Question: In Windows Forms, .NET Framework 4.0, I am trying to Serialize an instance of a class I wrote.
The class is marked as Serializable, but the form that uses the class (obviously) is not.
I do not want to Serialize an instance of the form. I want to Serialize the data I have in my class.
Everything in my class is marked as Serializable, so why am I still getting the SerializationException?

(Click <URL>
Here is my 'BrazierCuttoff' class and related parts:
'''
[Serializable()]
public class BrazierCuttoff : IEquatable<BrazierCuttoff> {
private int qty;
private int[] joint, pass, shift;
private float mult;
private BrazierPay a, b, c, d, e;
public event EventHandler BrazierCuttoffChanged;
public const int MAXIMUMSMALLQUANTITY = 20;
EnumeratedLevel[,] eLvArray;
/// <summary>
/// Gets or Sets the Brazier Matrix values
/// </summary>
/// <param name="passRatioIndex">0=100%,1=95,2=90,3=85,4=80,5=75,6=70,7=65</param>
/// <param name="minJointIndex">0=900,1=1200,2=1400,3=1600,4=1800,5=2000,6=2100,=2200</param>
/// <returns>Brazier Matrix value</returns>
public EnumeratedLevel this[int passRatioIndex, int minJointIndex] {
get { return eLvArray[passRatioIndex, minJointIndex]; }
set { eLvArray[passRatioIndex, minJointIndex] = value; }
}
/// <summary>
/// Initializes a new Form Values object using default values
/// </summary>
public BrazierCuttoff() {
A = new BrazierPay(5.0f);
B = new BrazierPay(4.0f);
C = new BrazierPay(3.0f);
D = new BrazierPay(2.0f);
E = new BrazierPay(1.0f);
NA = new BrazierPay(0.0f);
ShiftMinimum = new int[] { 12, 12, 12 };
PassRatio = new int[] { 100, 95, 90, 85, 80, 75, 70, 65 };
JointMinimum = new int[] { 900, 1200, 1400, 1600, 1800, 2000, 2100, 2200 };
eLvArray = new EnumeratedLevel[8, 8];
EnumeratedLevel level = EnumeratedLevel.NA_Silver;
for (int y = 0; y < 8; y++) {
for (int x = 0; x < 8; x++) {
switch (y) {
case 0: level = (x < 2) ? EnumeratedLevel.B_Blue : EnumeratedLevel.A_Violet; break;
case 1: level = (x == 0) ? EnumeratedLevel.C_Green : (x < 3) ? EnumeratedLevel.B_Blue : EnumeratedLevel.A_Violet; break;
case 2: level = (x < 2) ? EnumeratedLevel.C_Green : (x < 5) ? EnumeratedLevel.B_Blue : EnumeratedLevel.A_Violet; break;
case 3: level = (x == 0) ? EnumeratedLevel.D_Yellow : (x < 4) ? EnumeratedLevel.C_Green : (x < 6) ? EnumeratedLevel.B_Blue : EnumeratedLevel.A_Violet; break;
case 4: level = (x < 2) ? EnumeratedLevel.D_Yellow : (x < 5) ? EnumeratedLevel.C_Green : EnumeratedLevel.B_Blue; break;
case 5: level = (x == 0) ? EnumeratedLevel.E_Orange : (x < 3) ? EnumeratedLevel.D_Yellow : (x < 6) ? EnumeratedLevel.C_Green : EnumeratedLevel.B_Blue; break;
case 6: level = (x < 2) ? EnumeratedLevel.E_Orange : (x < 5) ? EnumeratedLevel.D_Yellow : EnumeratedLevel.C_Green; break;
default: level = (x == 0) ? EnumeratedLevel.NA_Silver : (x < 5) ? EnumeratedLevel.E_Orange : EnumeratedLevel.D_Yellow; break;
}
eLvArray[x, y] = level;
}
}
}
private void broadcast() {
if (BrazierCuttoffChanged != null) {
BrazierCuttoffChanged(this, new EventArgs());
}
}
/// <summary>
/// Gets or Sets the A Pay Level data
/// </summary>
public BrazierPay A { get { return a; } set { if (a != value) { a = value; broadcast(); } } }
/// <summary>
/// Gets or Sets the B Pay Level data
/// </summary>
public BrazierPay B { get { return b; } set { if (b != value) { b = value; broadcast(); } } }
/// <summary>
/// Gets or Sets the C Pay Level data
/// </summary>
public BrazierPay C { get { return c; } set { if (c != value) { c = value; broadcast(); } } }
/// <summary>
/// Gets or Sets the D Pay Level data
/// </summary>
public BrazierPay D { get { return d; } set { if (d != value) { d = value; broadcast(); } } }
/// <summary>
/// Gets or Sets the E Pay Level data
/// </summary>
public BrazierPay E { get { return e; } set { if (e != value) { e = value; broadcast(); } } }
/// <summary>
/// Gets or Sets the N/A Pay Level data
/// </summary>
public BrazierPay NA { get; private set; }
public void Refresh() {
const float delta = 0.01f;
while (A.Dirty || B.Dirty || C.Dirty || D.Dirty || E.Dirty) {
if (A.Dirty) {
if (A.Value <= B.Value) B.Value = A.Value - delta;
A.Dirty = false;
} else if (B.Dirty) {
if (B.Value <= C.Value) C.Value = B.Value - delta;
if (A.Value <= B.Value) A.Value = B.Value + delta;
B.Dirty = false;
} else if (C.Dirty) {
if (C.Value <= D.Value) D.Value = C.Value - delta;
if (B.Value <= C.Value) B.Value = C.Value + delta;
C.Dirty = false;
} else if (D.Dirty) {
if (D.Value <= E.Value) E.Value = D.Value - delta;
if (C.Value <= D.Value) C.Value = D.Value + delta;
D.Dirty = false;
} else if (E.Dirty) {
if (D.Value <= E.Value) D.Value = E.Value + delta;
E.Dirty = false;
}
}
}
/// <summary>
/// Gets the minimum Average Joints requirement
/// </summary>
public int AverageJoints { get { return JointMinimum[0]; } }
/// <summary>
/// Gets the minimum Chamber Pass Ratio requirement
/// </summary>
public int FirstTimePassRate { get { return PassRatio[PassRatio.Length - 1]; } }
/// <summary>
/// Gets or sets the Minimum Average Joints requirements (Range: 0 @ 900 to 7 @ 2200)
/// </summary>
public int[] JointMinimum { get { return joint; } set { if (joint != value) { joint = value; broadcast(); } } }
/// <summary>
/// Gets or Sets the Chamber Pass Ratio levels (Range: 0 @ 100% to 7 @ 65%)
/// </summary>
public int[] PassRatio { get { return pass; } set { if (pass != value) { pass = value; broadcast(); } } }
/// <summary>
/// Gets or Sets the Integral Array of minimum shifts required to qualify for a bonus
/// </summary>
public int[] ShiftMinimum { get { return shift; } set { if (shift != value) { shift = value; broadcast(); } } }
/// <summary>
/// Gets or Sets the Small Workorder Multiplier (1 is default/disable)
/// </summary>
public float SmallWoMulti { get { return mult; } set { if (mult != value) { mult = value; broadcast(); } } }
/// <summary>
/// Gets or Sets the Small Workorder Quantity value (0 is disable)
/// </summary>
public int SmallWoQty { get { return qty; } set { if (qty != value) { qty = value; broadcast(); } } }
#region IEquatable<BrazierCuttoff> Members
public bool Equals(BrazierCuttoff other) {
if (other != null) {
if ((A == other.A) && (B == other.B) && (C == other.C) && (D == other.D) && (E == other.E) && (NA == other.NA)) {
if ((ShiftMinimum == other.ShiftMinimum) && (PassRatio == other.PassRatio) && (JointMinimum == other.JointMinimum)) {
return (eLvArray == other.eLvArray);
}
}
}
return false;
}
#endregion
}
'''
This is the 'BrazierPay' object that is used in the class above:
'''
[Serializable()]
public class BrazierPay {
float pay;
public BrazierPay(float payLevel) {
Dirty = false;
pay = payLevel;
}
public float Value {
get { return pay; }
set {
if (pay != value) {
Dirty = true;
pay = value;
}
}
}
public bool Dirty { get; set; }
public string DollarValue { get { return string.Format("{0:C}", pay); } }
public string Formatted { get { return string.Format("{0:F}", pay); } }
public override string ToString() { return Formatted; }
}
'''
I even marked this enumerated type as Serializable (though, it should not need it):
'''
[Serializable()]
public enum EnumeratedLevel {
NA_Silver = Clicker.NA_Silver, // Color.Silver
E_Orange = Clicker.E_Orange, // Color.Orange
D_Yellow = Clicker.D_Yellow, // Color.Yellow
C_Green = Clicker.C_Green, // Color.Lime
B_Blue = Clicker.B_Blue, // Color.DodgerBlue
A_Violet = Clicker.A_Violet, // Color.Violet
}
'''
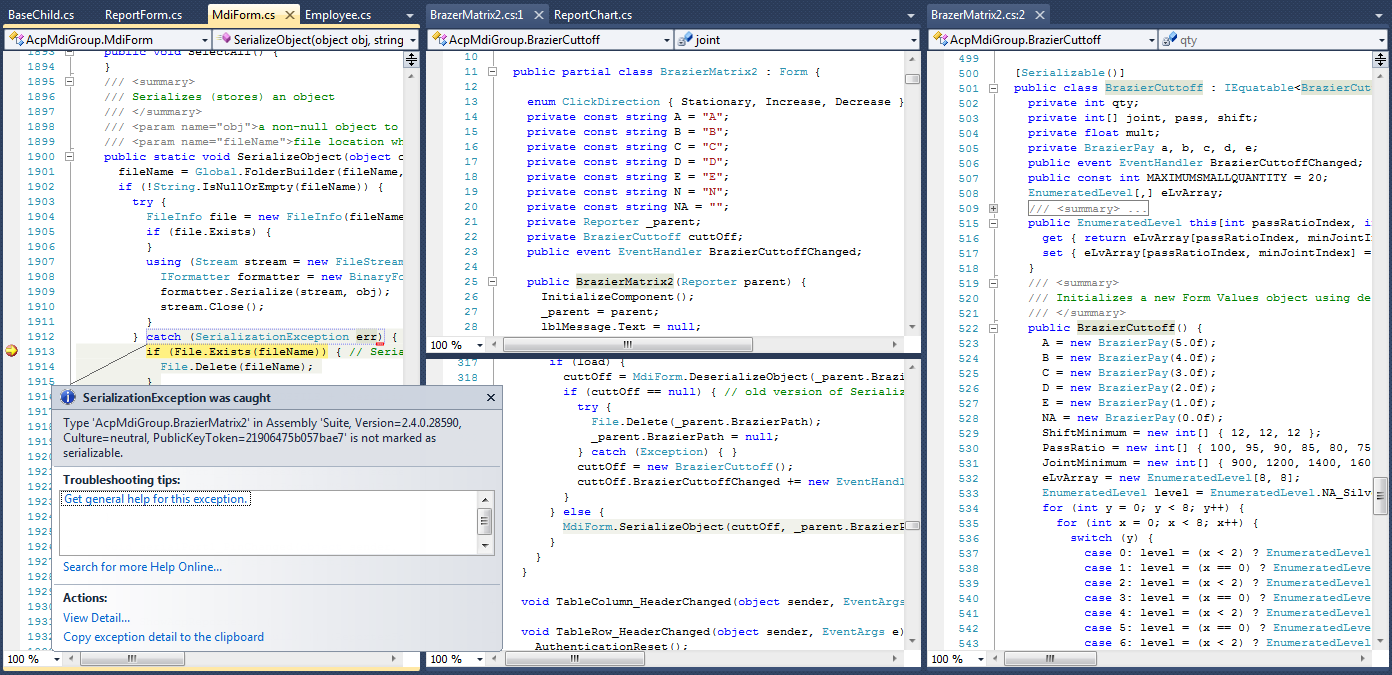
Answer: ## Resolved
I needed to set a <URL> for the .
The event delegate could not be serialized in the class (see <URL>.
Marking the field as <URL> was as easy as it sounds.
From my code, I simply added this line:
'''
[field:NonSerializedAttribute()]
public event EventHandler BrazierCuttoffChanged;
'''